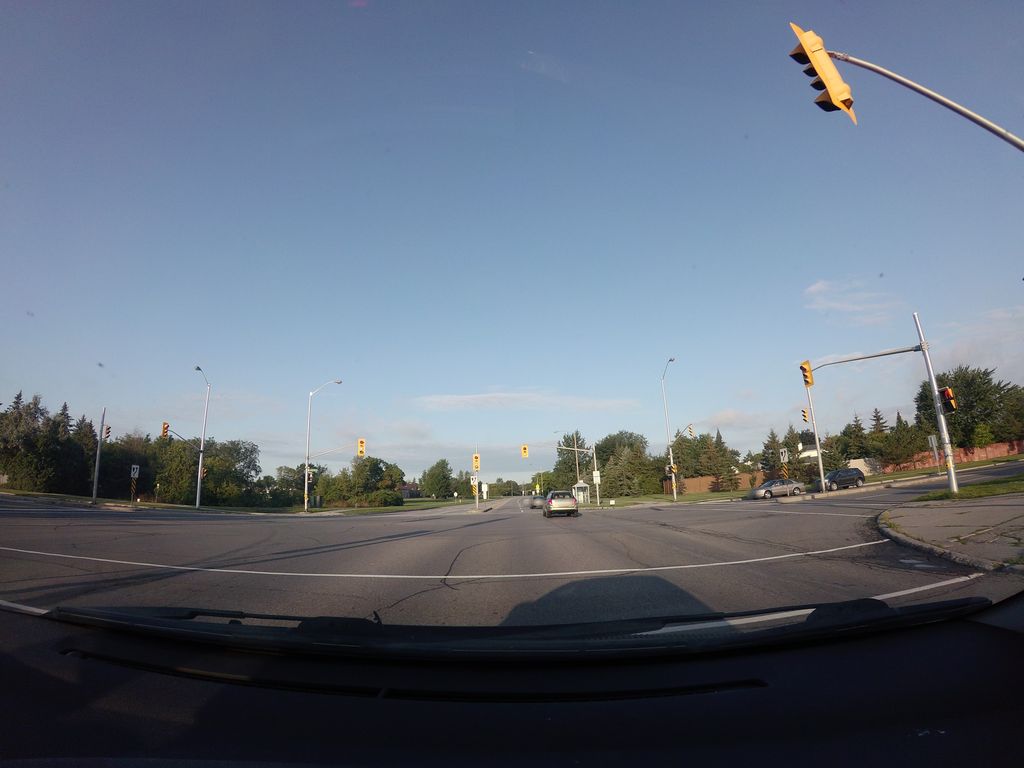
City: ottawa-gatineau